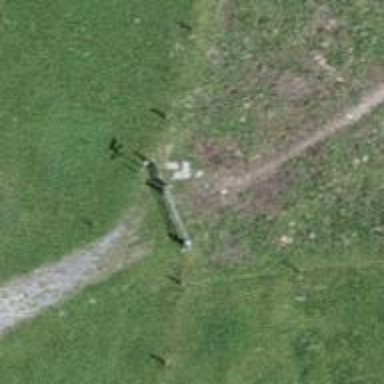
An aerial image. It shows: Guidepost providing information.